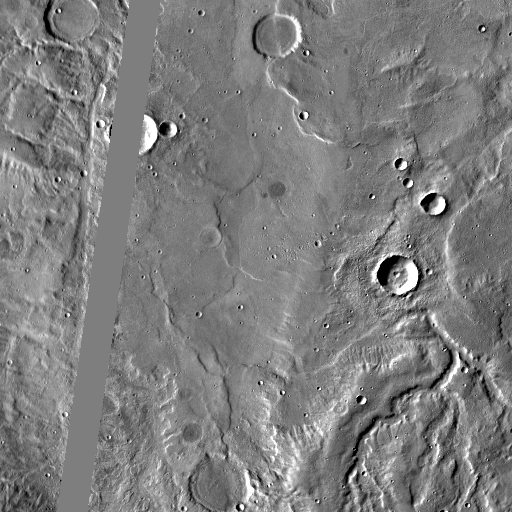
Crater classes present: Background, Other, Buried